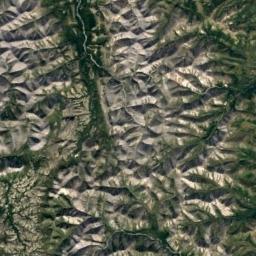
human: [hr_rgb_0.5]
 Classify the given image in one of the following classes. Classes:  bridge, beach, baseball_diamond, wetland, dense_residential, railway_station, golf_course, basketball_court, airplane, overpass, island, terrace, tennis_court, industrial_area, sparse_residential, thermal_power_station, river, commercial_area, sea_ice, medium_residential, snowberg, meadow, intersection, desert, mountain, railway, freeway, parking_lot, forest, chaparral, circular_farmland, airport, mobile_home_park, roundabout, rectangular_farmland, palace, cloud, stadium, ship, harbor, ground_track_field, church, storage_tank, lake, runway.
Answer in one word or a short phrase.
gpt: mountain